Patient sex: M
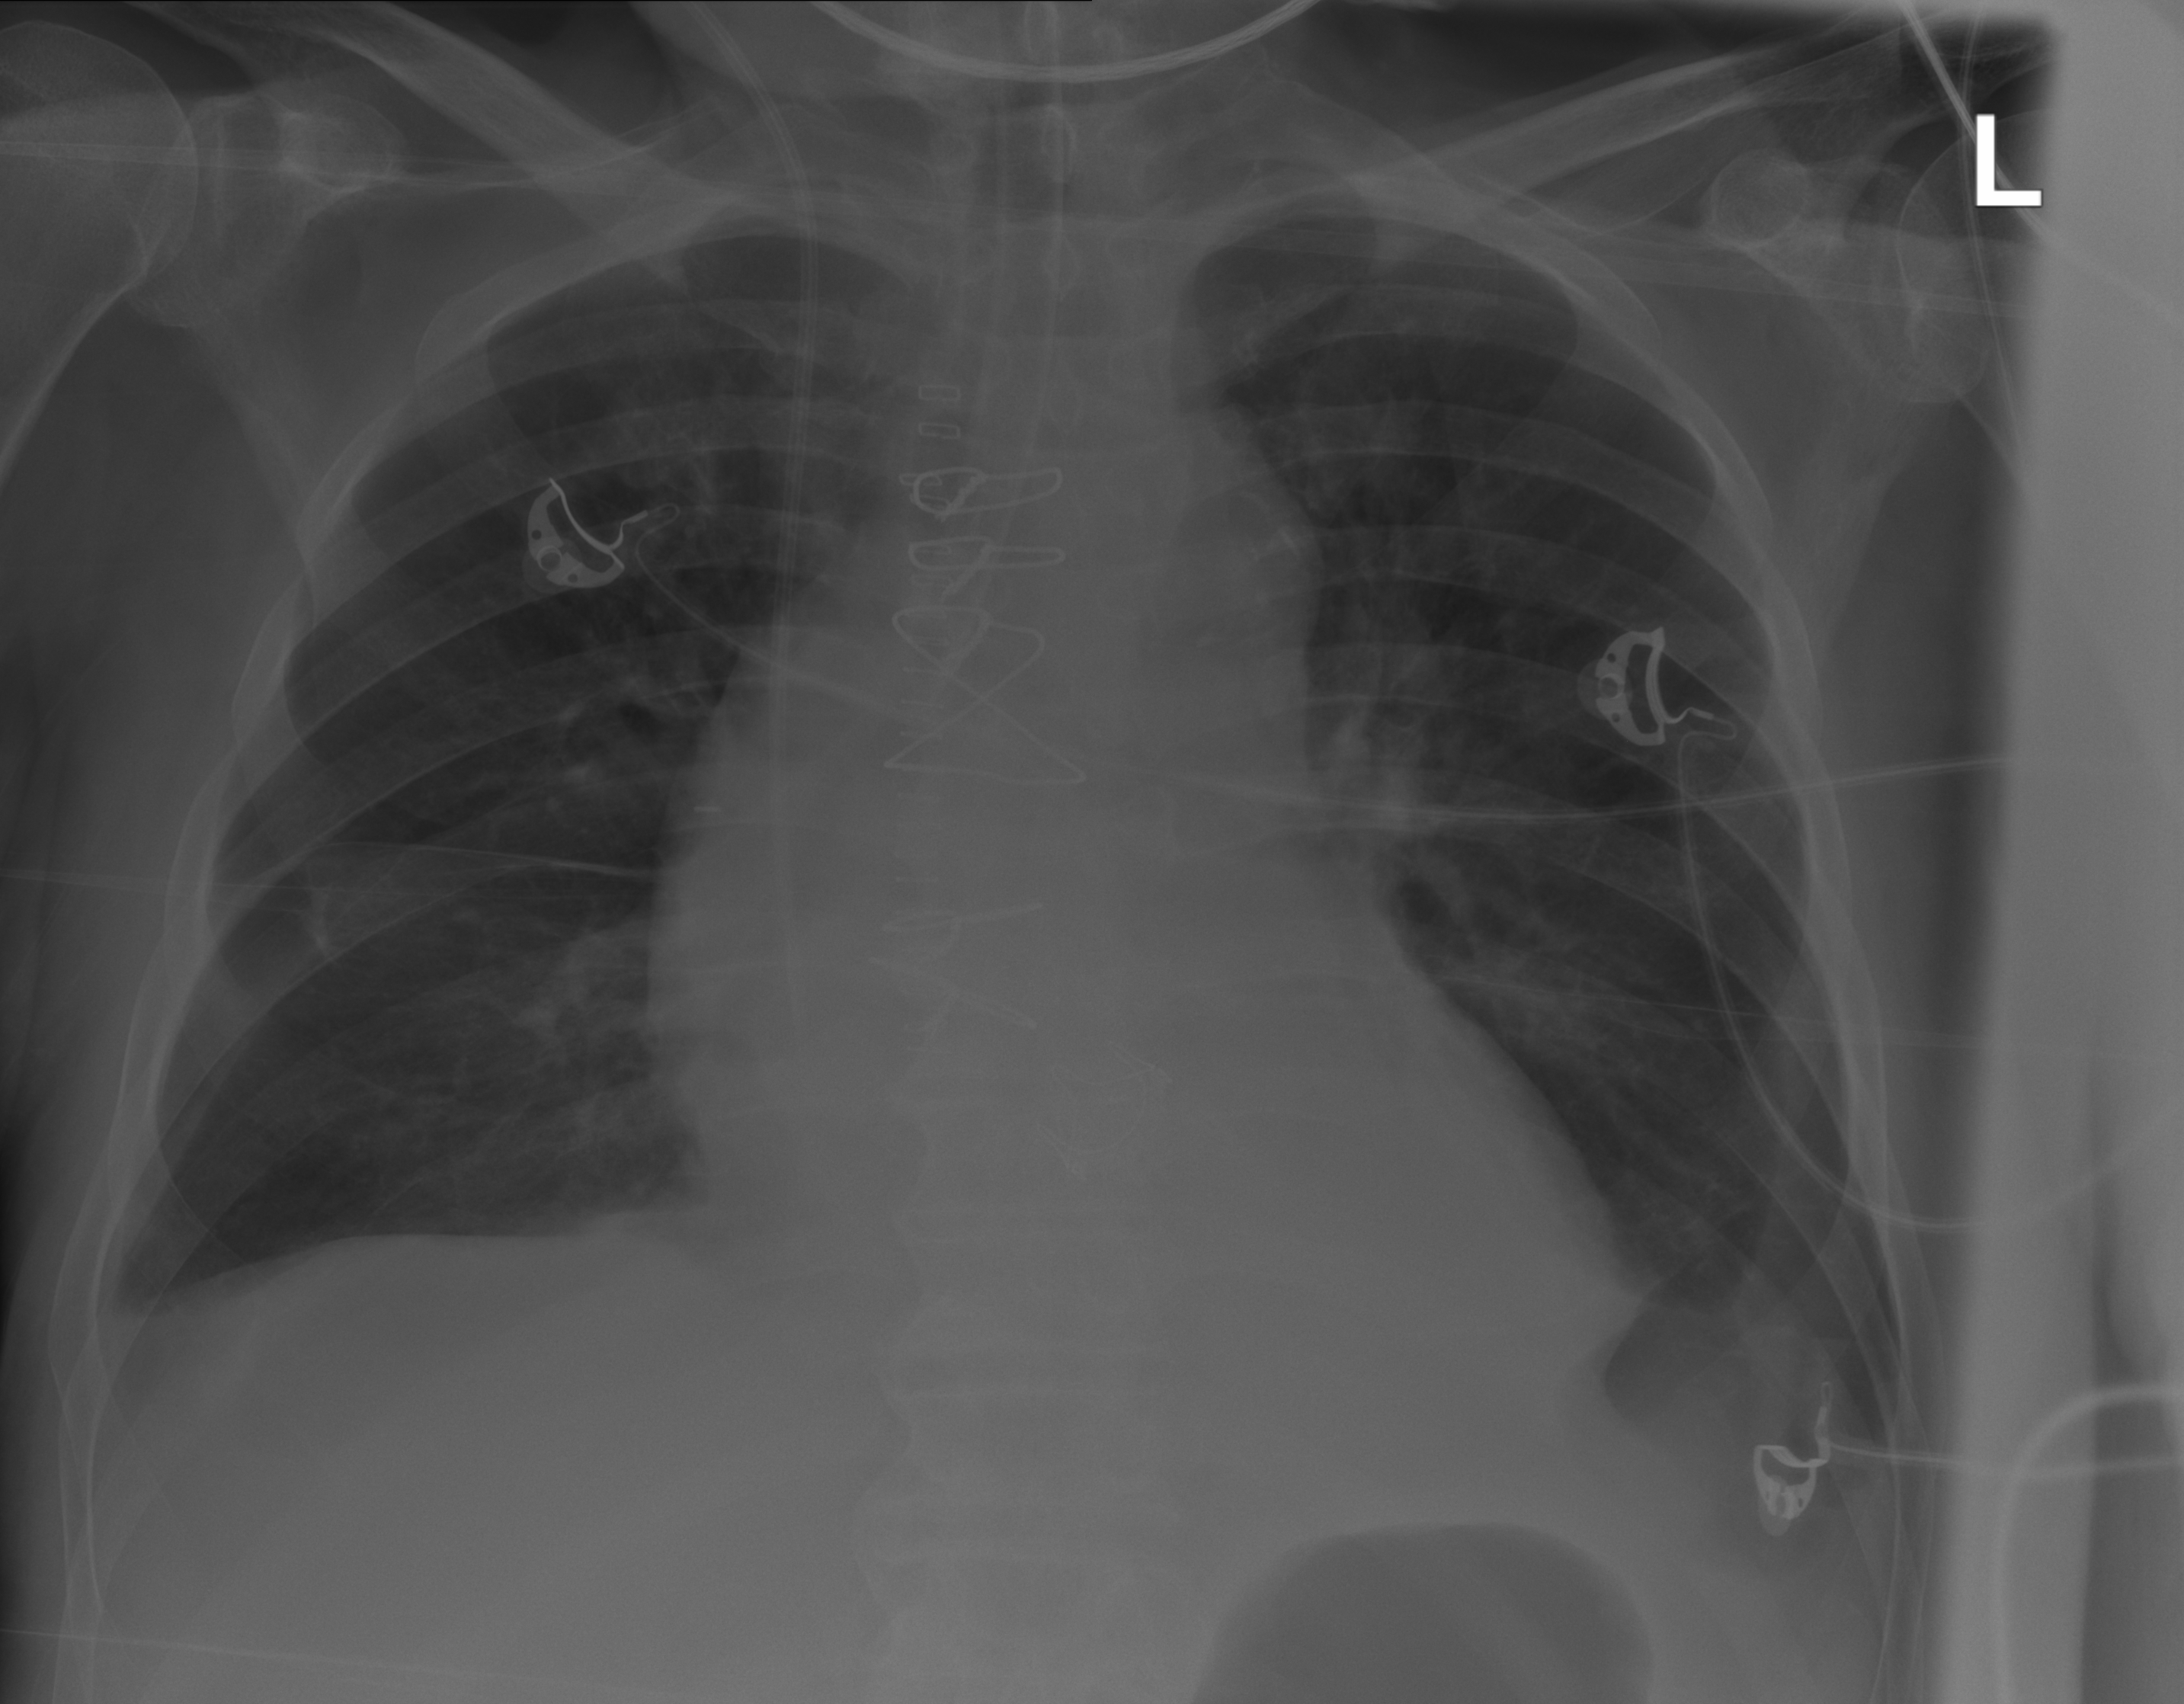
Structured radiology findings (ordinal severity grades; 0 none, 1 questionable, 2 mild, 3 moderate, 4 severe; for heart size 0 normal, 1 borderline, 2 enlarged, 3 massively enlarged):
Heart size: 0
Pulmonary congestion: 0
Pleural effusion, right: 1
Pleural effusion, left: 2
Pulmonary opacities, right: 0
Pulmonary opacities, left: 0
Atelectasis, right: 2
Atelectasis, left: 2